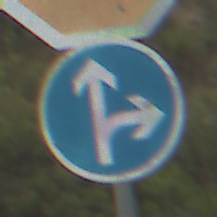
Verkehrszeichen: VorgeschriebeneFahrtrichtungGeradeausOderRechts
Zusatzzeichen oben: Stop
Umgebung: Outdoor, Nature
Tageszeit: Midday
Wetter: Overcast
Licht: Natural
Jahreszeit: NotSpecified
Kontrast: LowContrast